九年级 · 变换几何
如图, $\triangle A B C$ 以点 $C$ 为旋转中心, 旋转后得到 $\triangle E D C$, 已知 $A B=1.5, B C=4, A C=5$,则 $D E=$ $\qquad$ .

    （第 15 题）

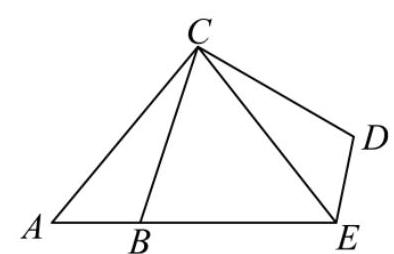
答案:  1.5

解析: 根据旋转的性质, 对应边相等, 即可得解.

【详解】解: $\because \triangle A B C$ 以点 $C$ 为旋转中心, 旋转后得到 $\triangle E D C$,

$\therefore D E=A B=1.5$;

故答案为: 1.5

【点睛】本题考查旋转的性质, 解题的关键是找准对应边.